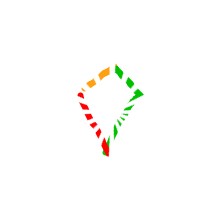
Shape: kite